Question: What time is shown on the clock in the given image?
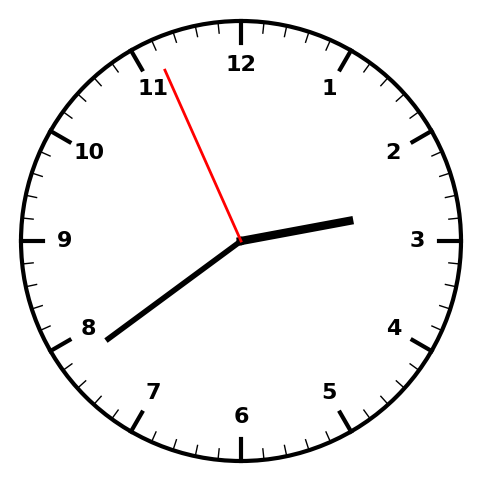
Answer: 02:38:56